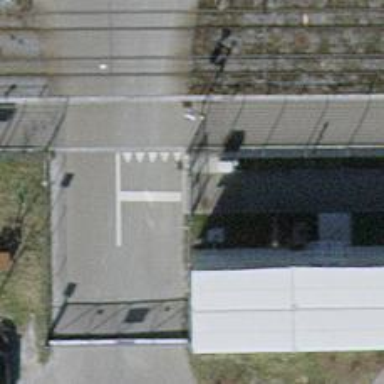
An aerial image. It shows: Gate.